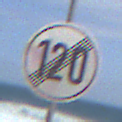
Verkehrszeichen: EndeGeschwindigkeit120
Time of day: Midday
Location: Outdoor (Nature)
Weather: PartlyCloudy
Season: NotSpecified
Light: Natural